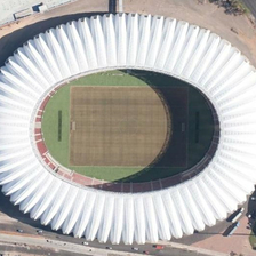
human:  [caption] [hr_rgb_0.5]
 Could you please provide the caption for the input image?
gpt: A road with some vehicles is close to a large stadium in the shape of a white circular runway.

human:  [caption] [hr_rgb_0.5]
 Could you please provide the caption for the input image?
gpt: The streets with some cars near the large stadium are in the form of white circular runways.

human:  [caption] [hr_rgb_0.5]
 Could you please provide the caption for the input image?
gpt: A street with several cars is close to a large white circular stadium.

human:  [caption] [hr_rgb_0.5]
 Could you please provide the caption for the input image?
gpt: There are several cars on the road near a large stadium, shaped like a white circular runway.

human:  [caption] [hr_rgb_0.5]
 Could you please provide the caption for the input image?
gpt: A large stadium with cars, close to the shape of a white circular runway.